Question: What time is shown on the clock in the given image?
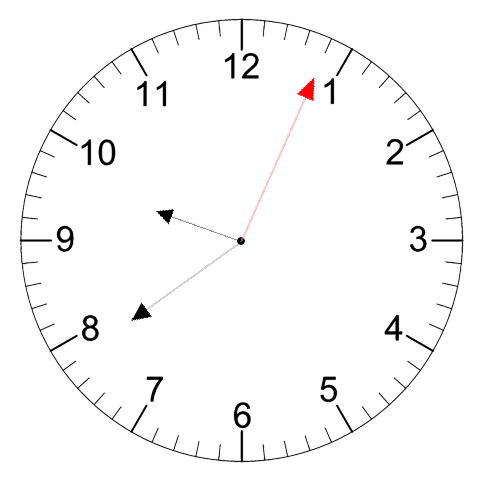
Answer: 09:39:04